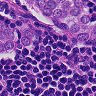
Metastatic tissue present: yes